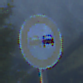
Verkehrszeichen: Ueberholverbot
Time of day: SunriseSunset
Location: Outdoor (RoadRail)
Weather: Clear
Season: NotSpecified
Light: Natural